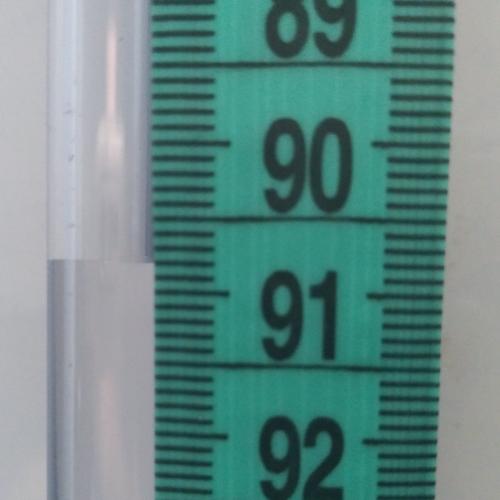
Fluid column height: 90.8 cm